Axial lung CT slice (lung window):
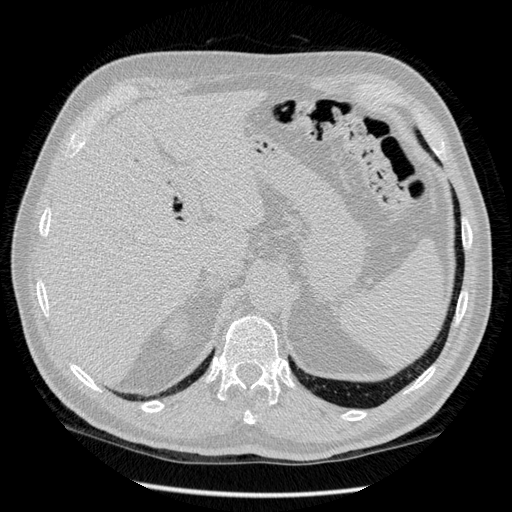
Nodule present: no